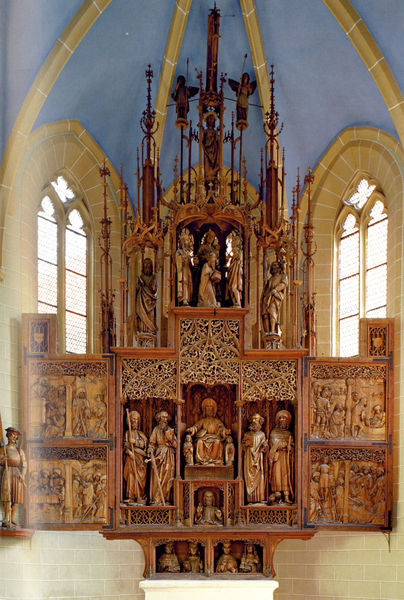
Titel: Hochaltar
Künstler: unbekannt
Standort: Winnenden (Württemberg)
Institution: Schloßkirche
Schlagwörter: blau, flügel, gott, mann, weiß, menschen, ocker, blumen, braun, bunt, fenster, glas, hell, holz, licht, männer, tisch, rot, beige, bart, architektur, neues testament, rahmen, sockel, stein, kirche, figur, gold, decke, gotik, engel, ranken, skulptur, relief, bilder, rand, figuren, kuppel, thron, büste, ornamente, plastik, podest, foto, fotografie, photographie, bögen, fugen, nische, gewölbe, glaube, kreuz, scheiben, schwert, tron, beten, altar, hochaltar, kathedrale, schnitzerei, photo, kreuzrippen, kreuzrippengewölbe, heiligenschein, skulpturen, plastiken, statuen, farbfoto, gotisch, rippengewölbe, spitzbogen, spitzbögen, christus, jesus, altes testament, altarraum, apsis, blattwerk, knieen, chor, heilige, gefasst, geöffnet, büsten, jünger, maria, szenen, schrein, aufnahme, geschnitzt, masswerk, ebenen, nischen, fialen, kirchenfenster, gesprenge, mensa, predella, retabel, schnitzaltar, stifter, kupel, flügelaltar, triptychon, apostel, muttergottes, bildfelder, tafelaltar, altarflügel, diwies, diwiese, ewölbe, farbigg, stifterfiguren, scan, hohe fenster, 12 jünger, gottes hilfe, hautpaltar, teraltar